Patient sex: F
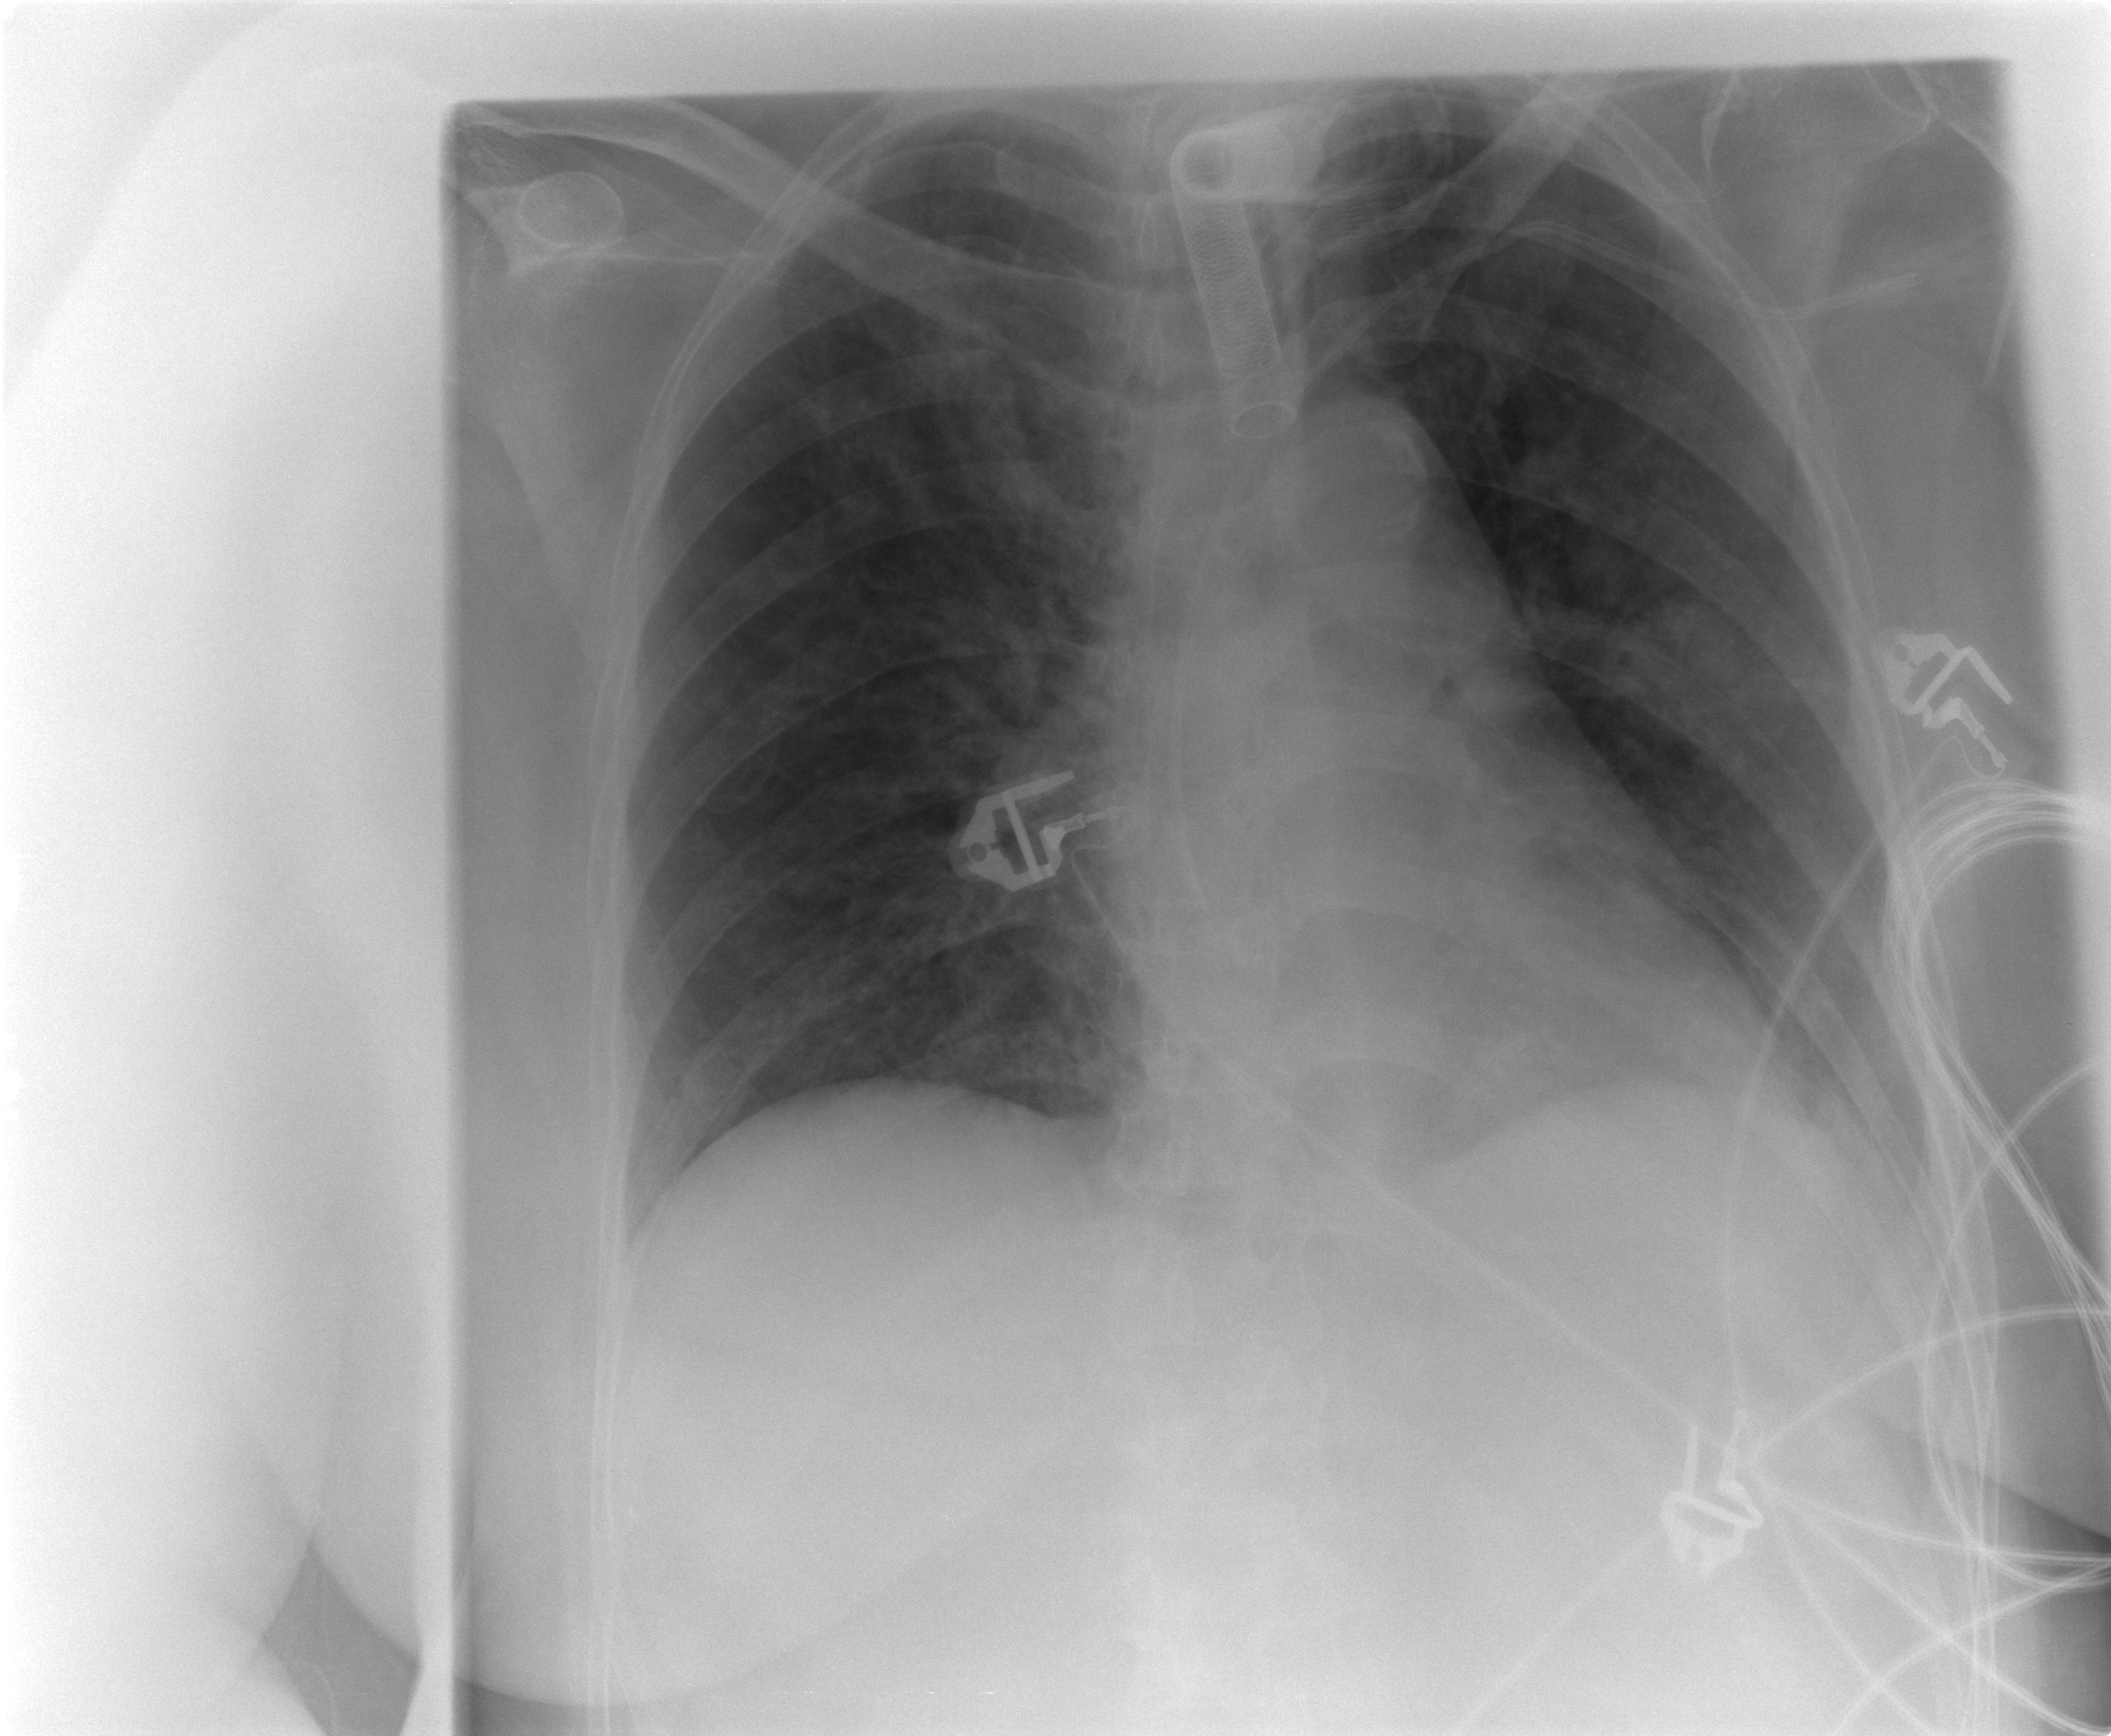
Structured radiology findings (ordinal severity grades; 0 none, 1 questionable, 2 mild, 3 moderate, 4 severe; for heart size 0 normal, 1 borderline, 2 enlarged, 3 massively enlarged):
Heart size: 0
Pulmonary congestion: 2
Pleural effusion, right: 0
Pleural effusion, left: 1
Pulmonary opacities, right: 2
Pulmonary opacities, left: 2
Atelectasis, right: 2
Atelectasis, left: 2